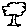
Label: tree